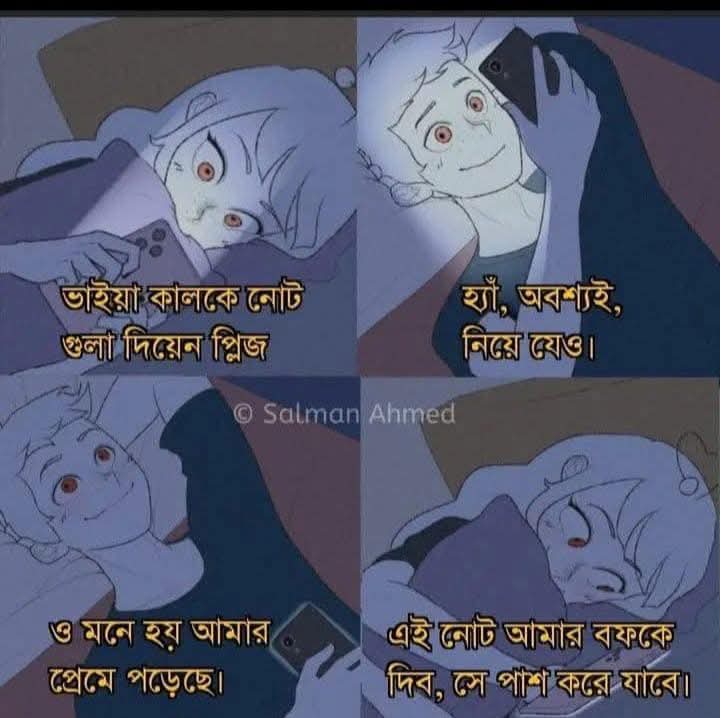
Text: ভাইয়া কালকে নোট গুলা দিয়েন প্লিজ
হ্যাঁ, অবশ্যই, নিয়ে যেও।ও মনে হয় আমার প্রেমে পড়েছে।
এই নোট আমার বফকে দিব, সে পাশ করে যাবে।
Label: Non Hate